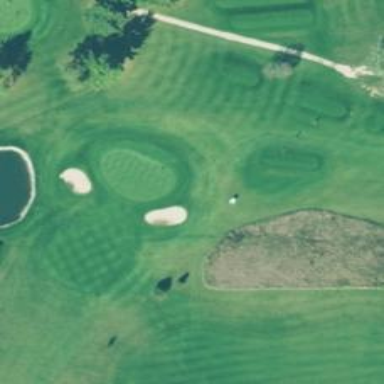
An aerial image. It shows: View of golf hole.